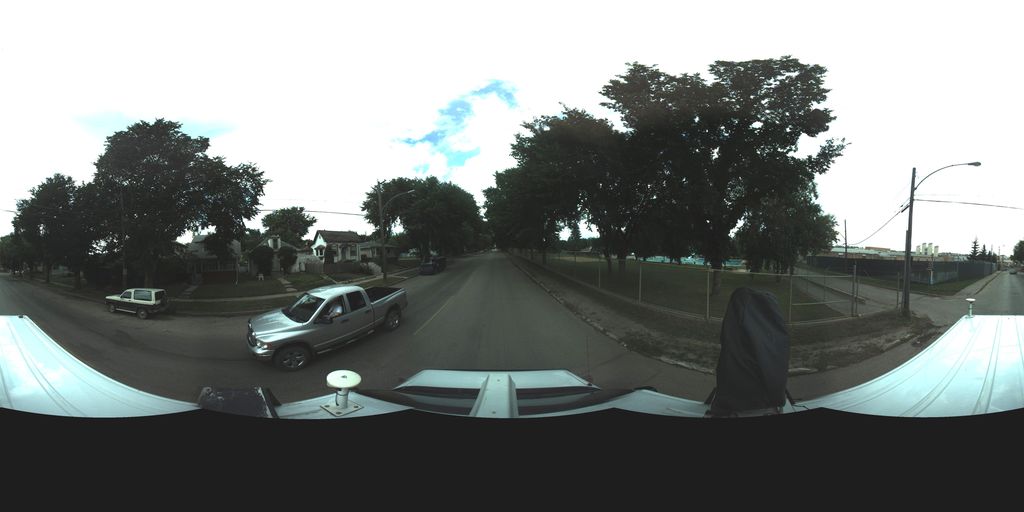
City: saskatoon